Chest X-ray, PA view. Patient: 50 years old, sex M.
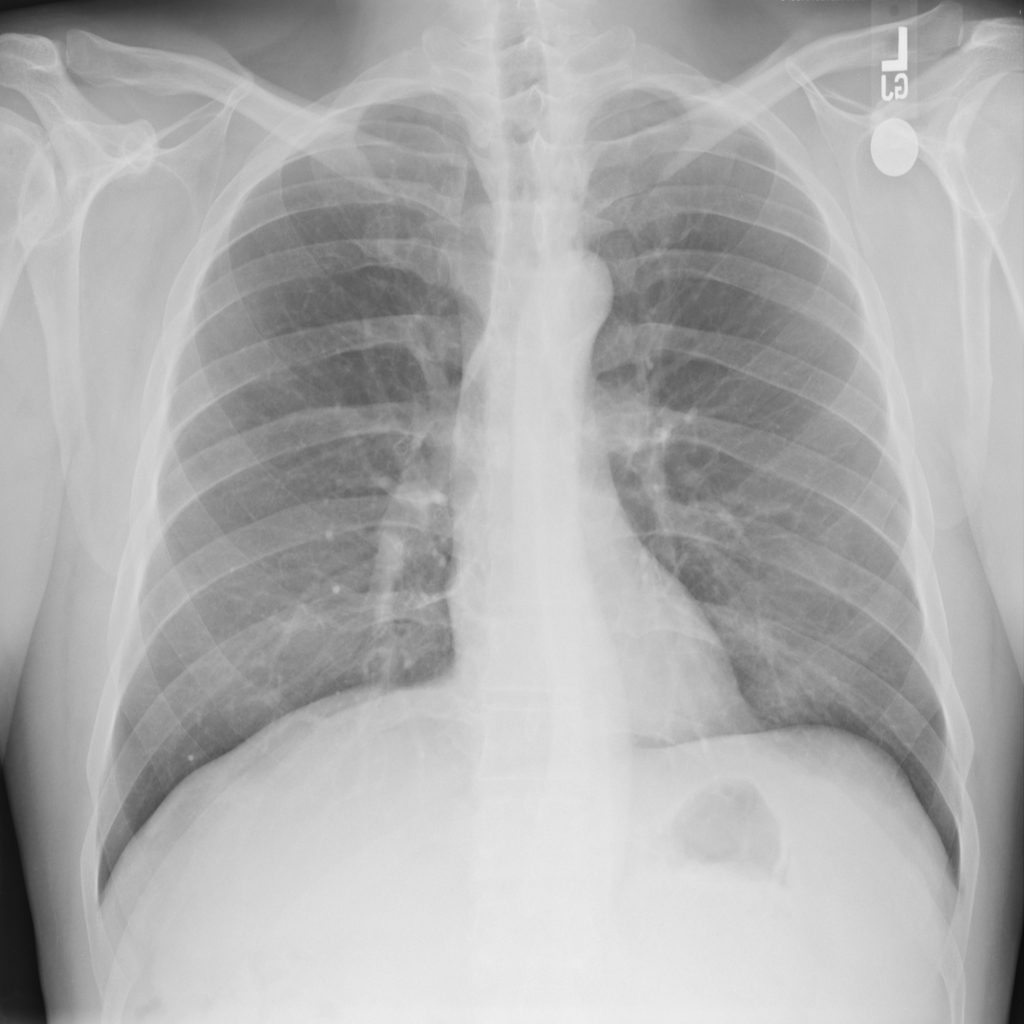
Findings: No Finding